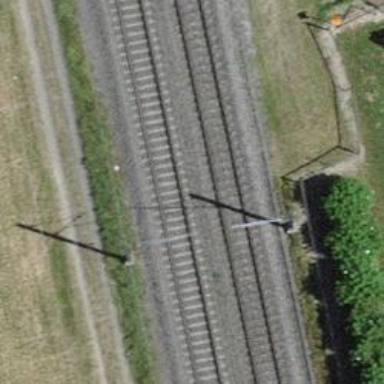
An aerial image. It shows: Single-track railway with electrified contact lines.